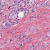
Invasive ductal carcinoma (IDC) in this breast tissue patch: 1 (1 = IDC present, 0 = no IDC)